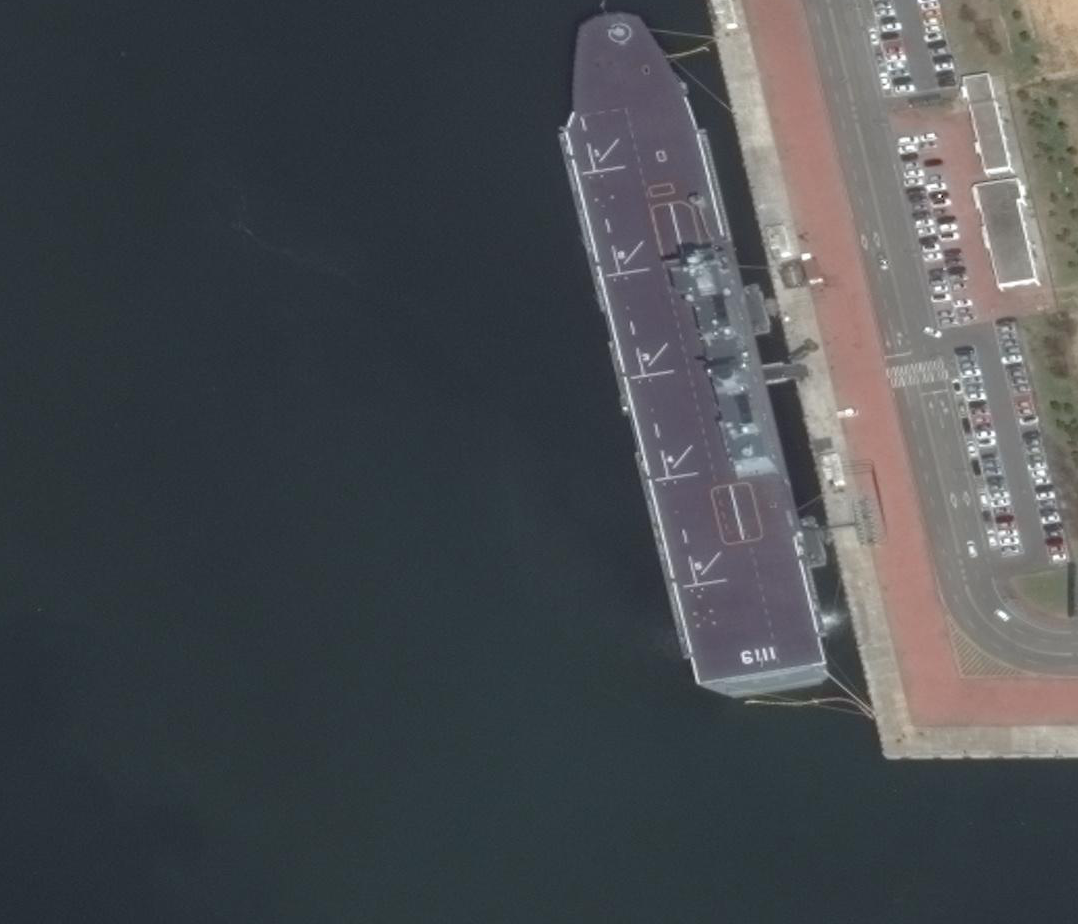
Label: assault